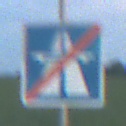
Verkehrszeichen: EndeAutbahn
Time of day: SunriseSunset
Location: Outdoor (Nature)
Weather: PartlyCloudy
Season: NotSpecified
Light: Natural